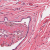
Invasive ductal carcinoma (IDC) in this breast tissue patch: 0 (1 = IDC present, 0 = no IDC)